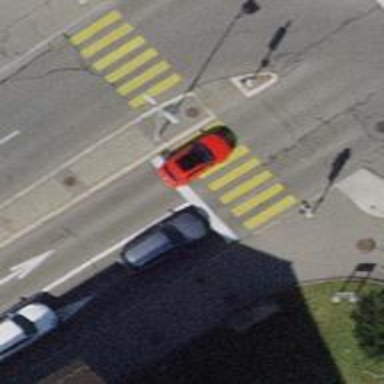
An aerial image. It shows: Marked crossing on asphalt path with designated area for crossing by both pedestrians and cyclists.